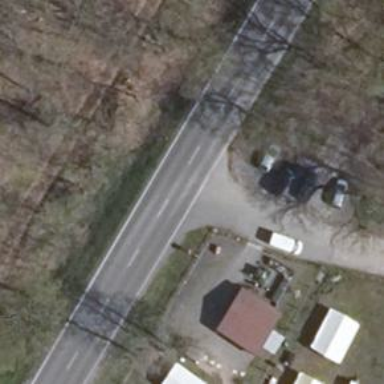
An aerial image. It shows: Primary road with asphalt surface.